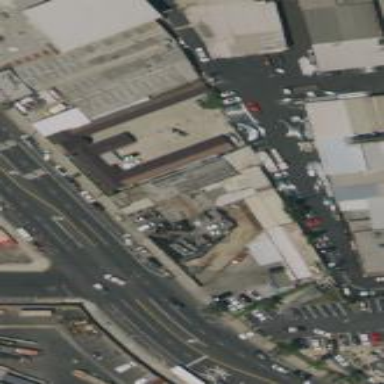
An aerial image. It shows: Commercial building.